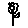
Label: flower